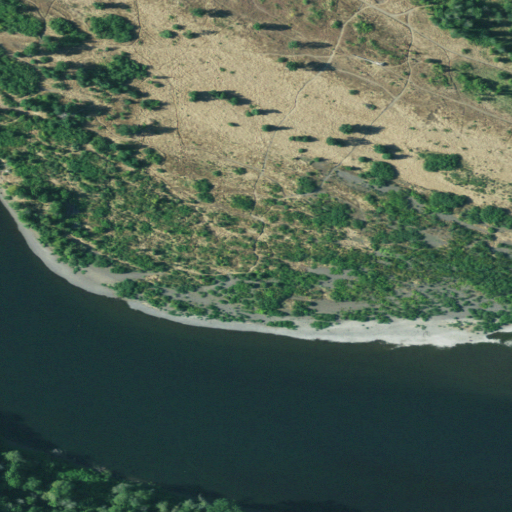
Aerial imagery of bar in Oregon named Beardsley Bar containing open water, barren land, pasture, herbaceous wetlands, woody wetlands, cultivated crops, and grassland